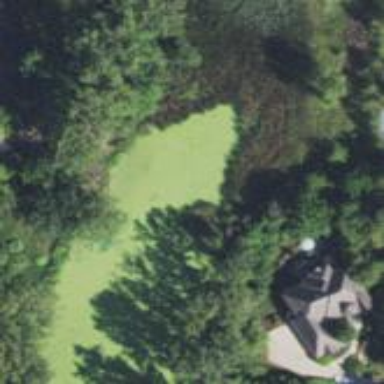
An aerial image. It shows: Water hazard in golf course. The hazard is natural water feature.